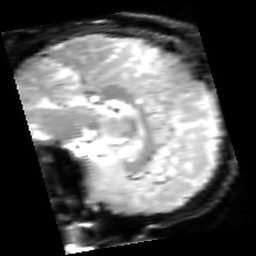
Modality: inplaneT2
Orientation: sagittal
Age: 39
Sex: male
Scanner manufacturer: siemens
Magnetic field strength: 2.894 T
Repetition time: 5 s
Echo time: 0.033 s